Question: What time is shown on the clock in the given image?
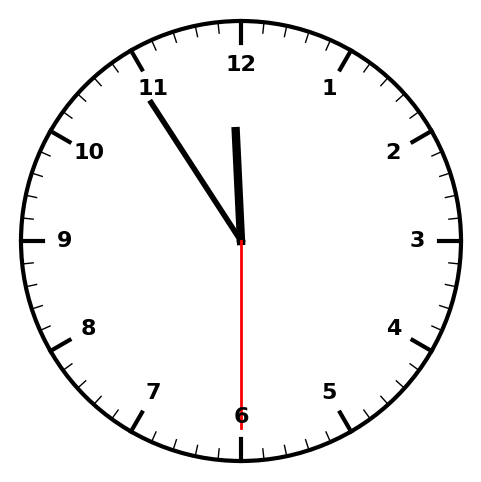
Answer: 11:54:30